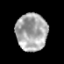
Tissue: prostate
Cell type: T cells
Senescence score: 0.3041
Nuclear area (px): 1151
Mean DAPI intensity: 167.019